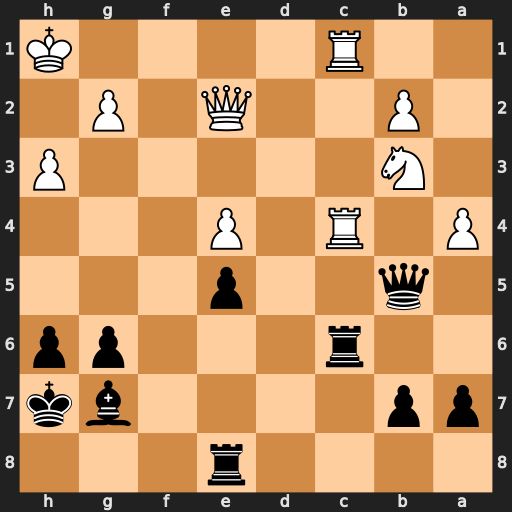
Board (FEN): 4r3/pp4bk/2r3pp/1q2p3/P1R1P3/1N5P/1P2Q1P1/2R4K
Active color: b
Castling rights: -
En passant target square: -
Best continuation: Qxb3 Rxc6 bxc6